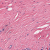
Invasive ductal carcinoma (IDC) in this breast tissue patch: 1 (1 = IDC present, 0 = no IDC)